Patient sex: M
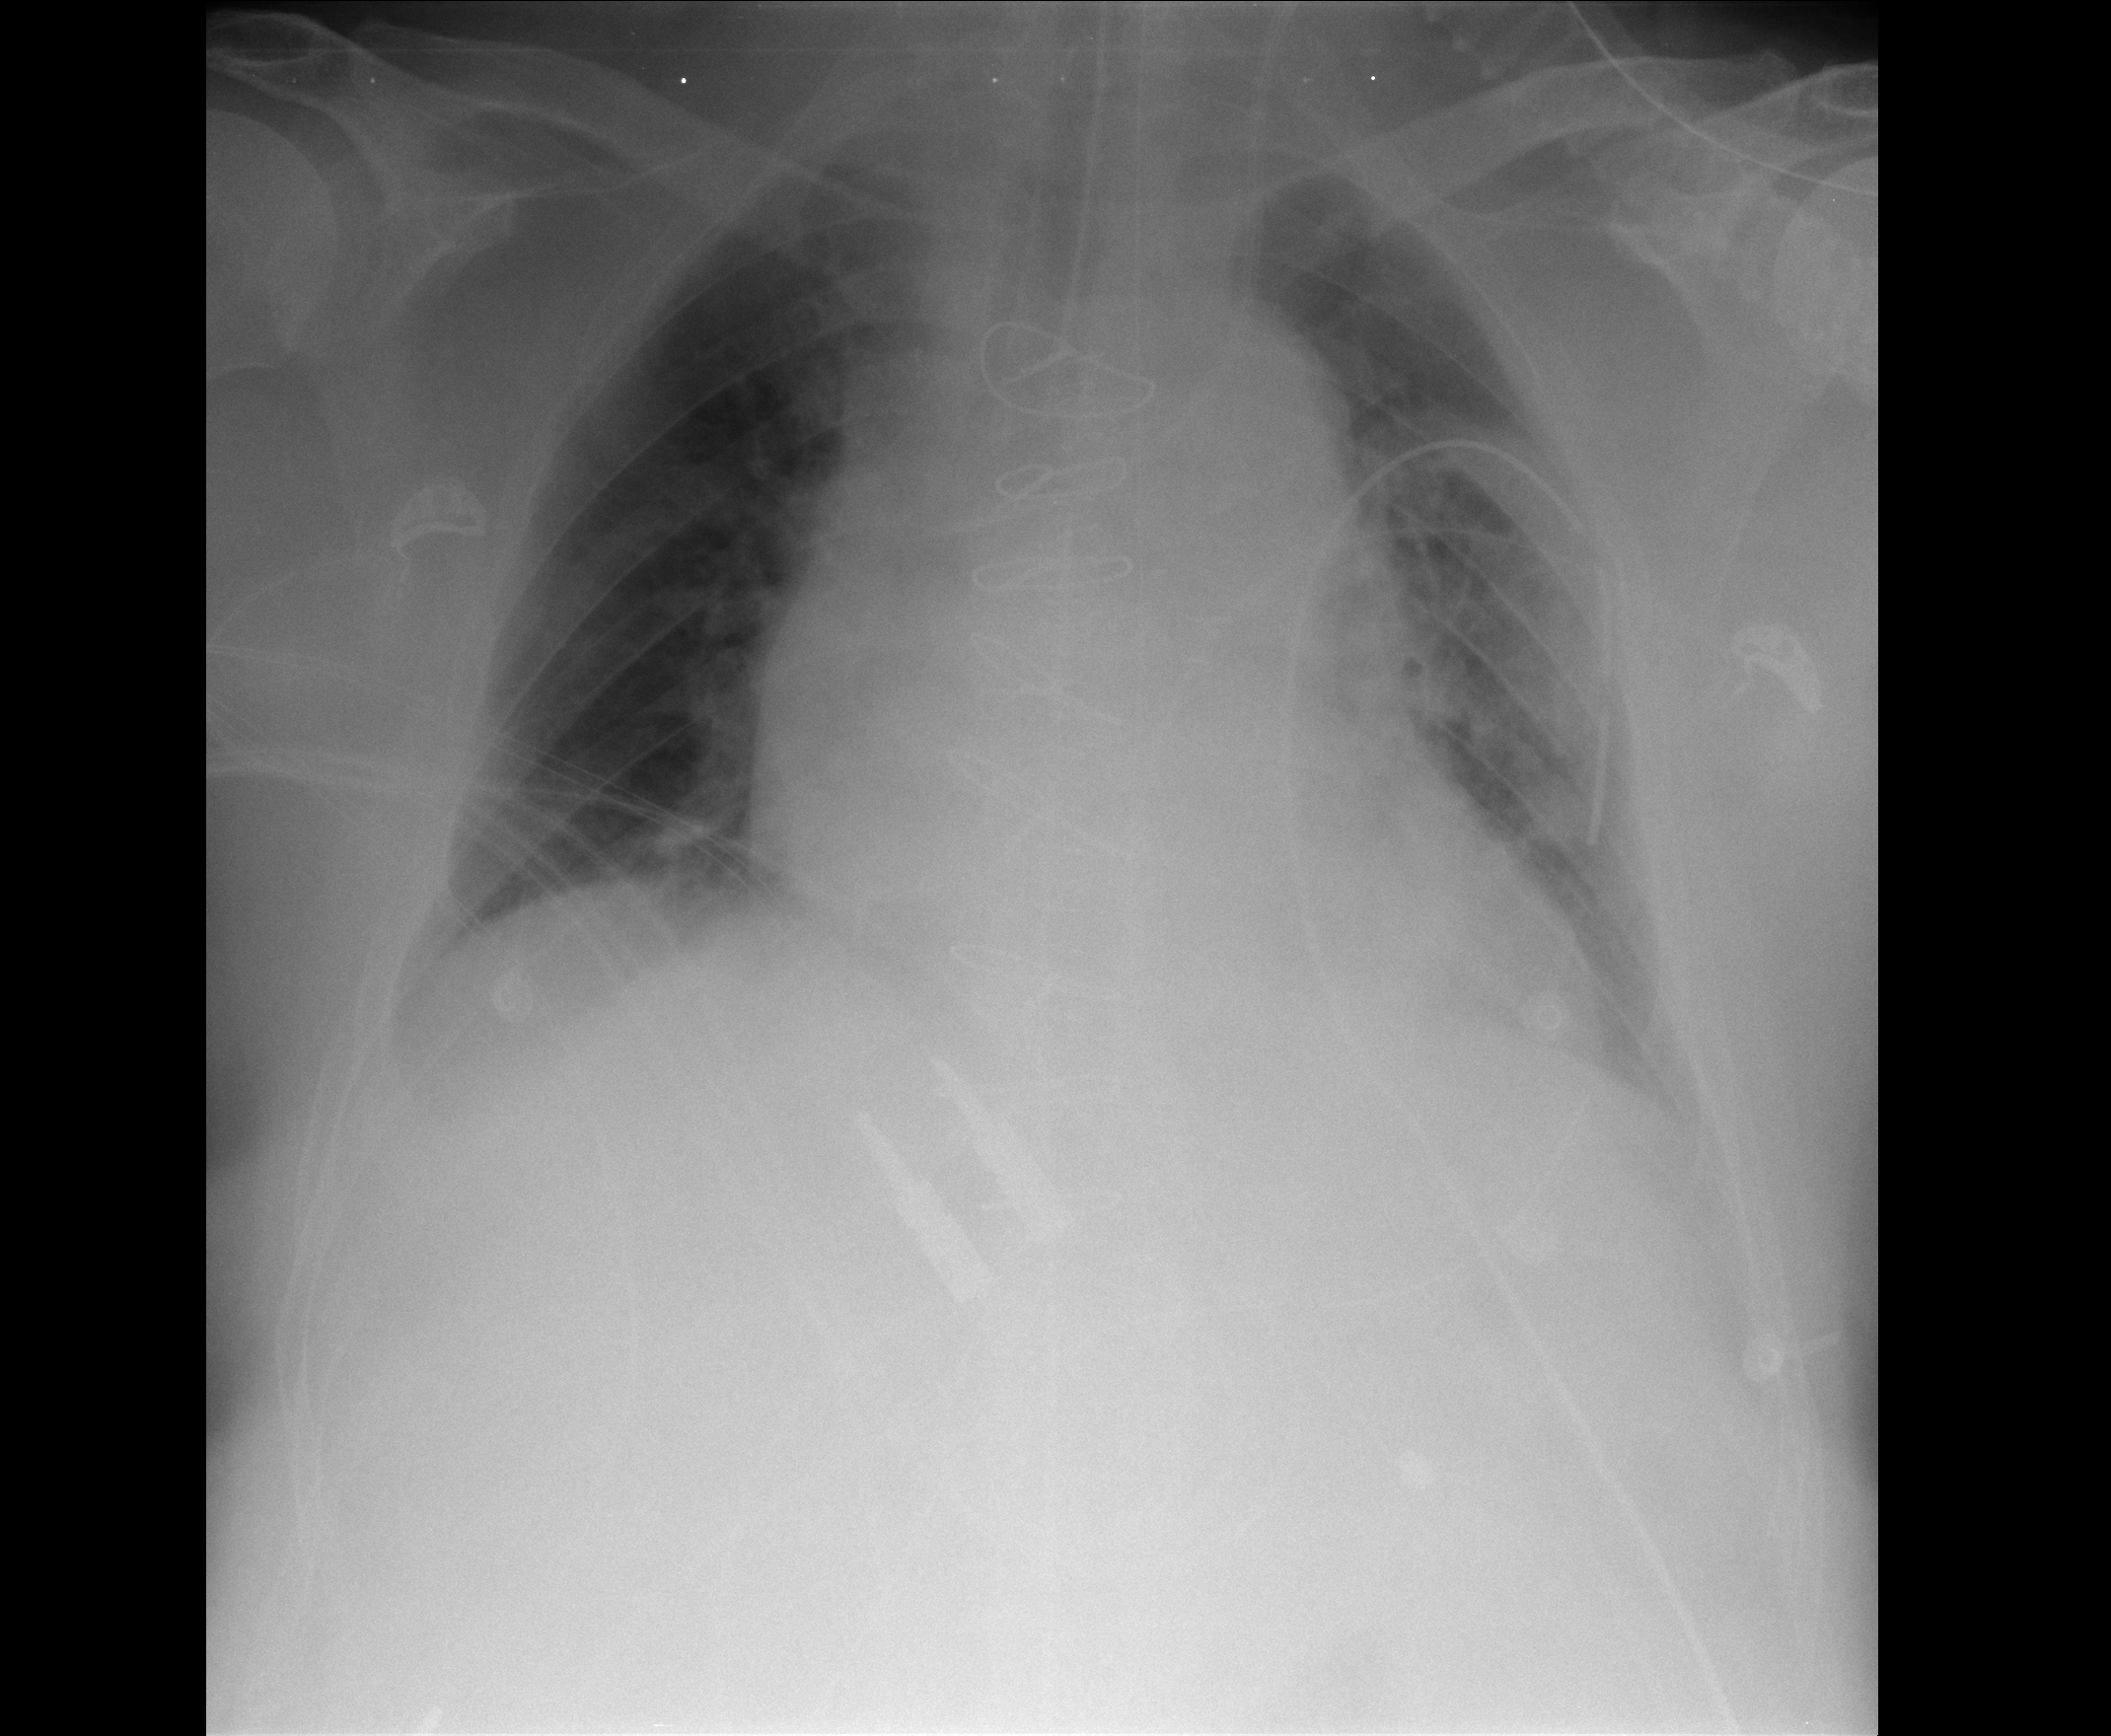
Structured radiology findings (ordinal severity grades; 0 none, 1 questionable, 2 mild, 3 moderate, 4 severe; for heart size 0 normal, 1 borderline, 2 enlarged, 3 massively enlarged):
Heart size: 2
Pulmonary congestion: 0
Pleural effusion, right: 0
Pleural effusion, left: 0
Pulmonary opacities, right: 0
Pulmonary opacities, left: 0
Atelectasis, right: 0
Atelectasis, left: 2